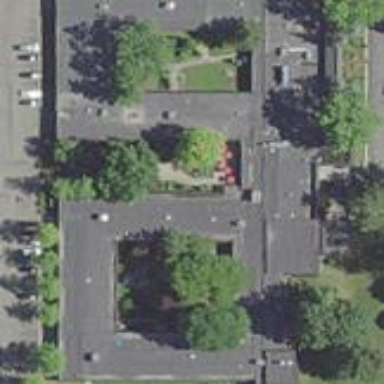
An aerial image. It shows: Building.